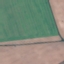
Label: AnnualCrop